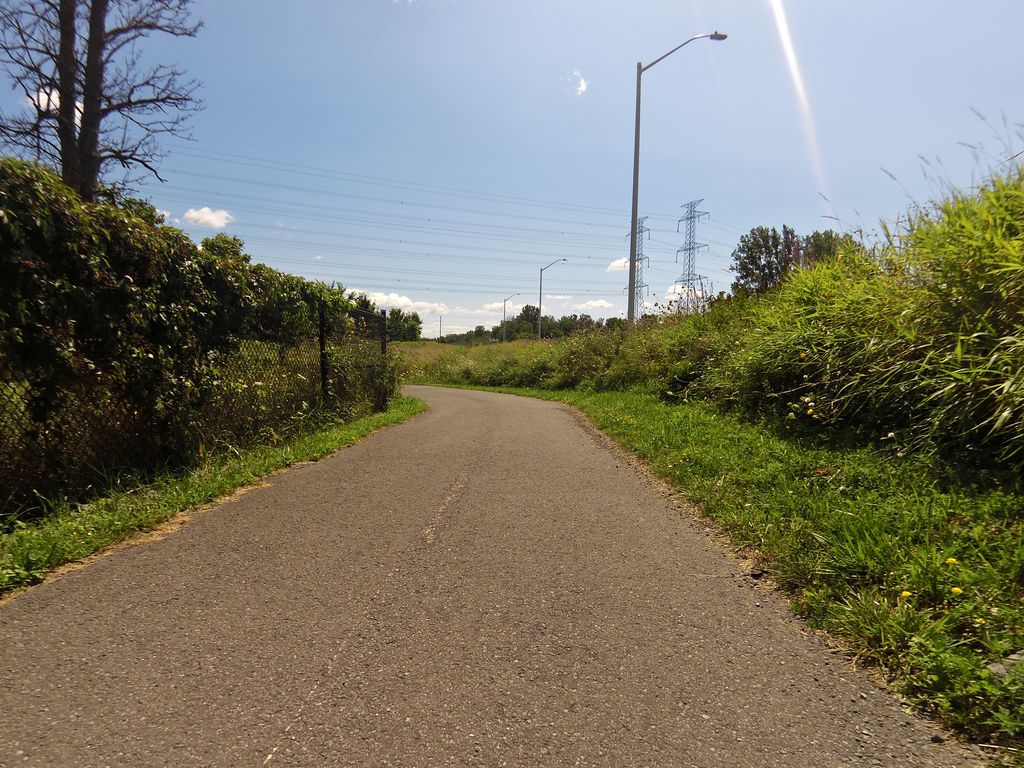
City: ottawa-gatineau